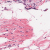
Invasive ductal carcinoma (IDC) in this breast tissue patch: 1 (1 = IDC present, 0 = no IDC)